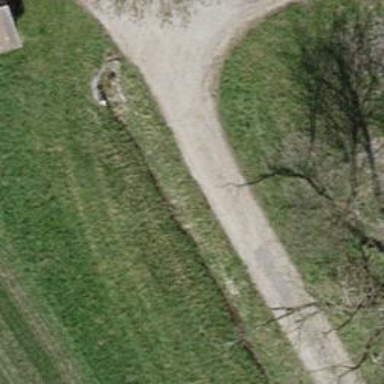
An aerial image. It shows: Paved track with grade1 tracktype.